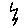
Label: zigzag